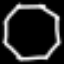
Label: octagon